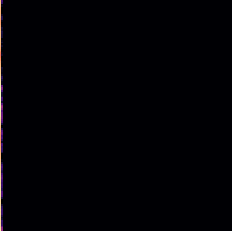
Sound class: Sea waves